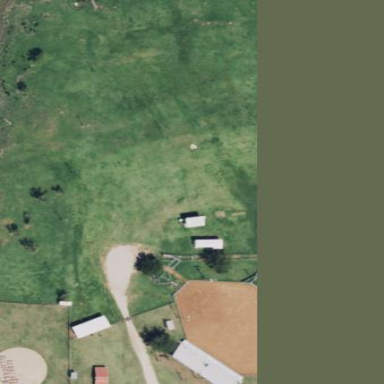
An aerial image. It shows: Rodeo pitch for leisure activities.